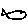
Label: fish